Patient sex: M
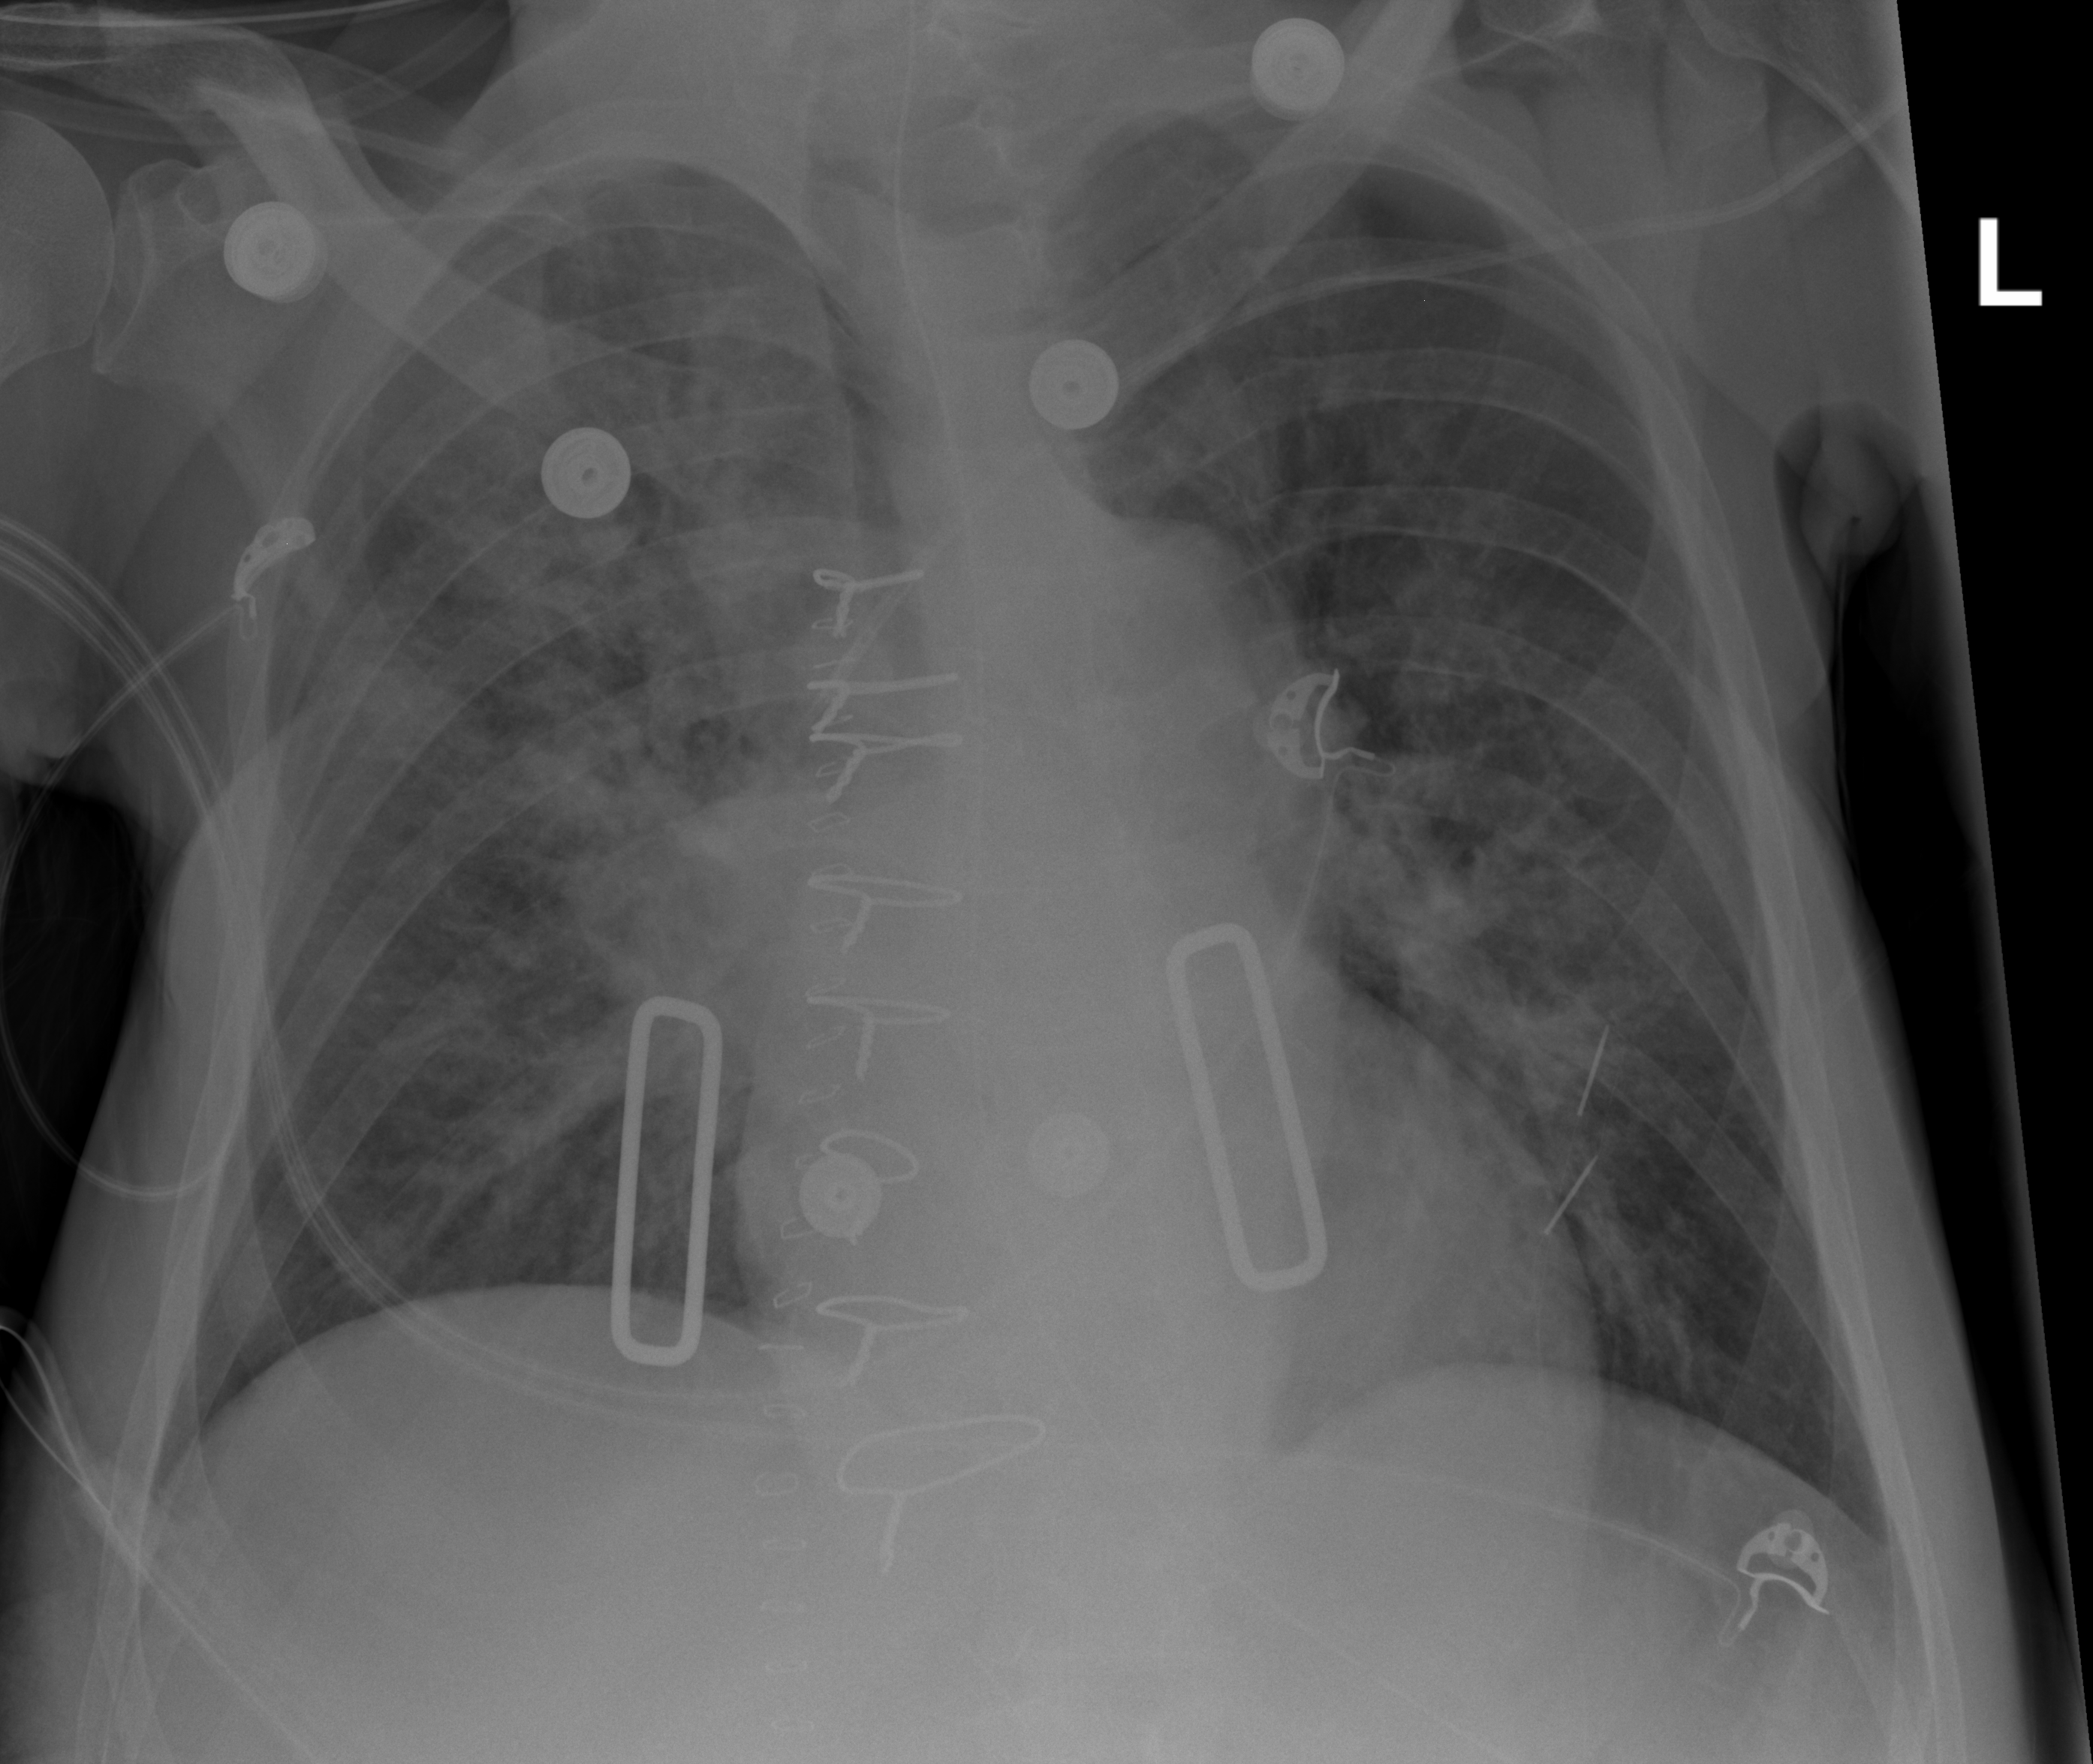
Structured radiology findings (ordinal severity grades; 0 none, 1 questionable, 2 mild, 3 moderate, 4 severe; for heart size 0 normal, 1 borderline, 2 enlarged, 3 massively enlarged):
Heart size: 0
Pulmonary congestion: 0
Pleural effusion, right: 0
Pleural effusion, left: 0
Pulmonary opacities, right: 3
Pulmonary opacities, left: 2
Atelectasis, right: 2
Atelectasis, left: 0